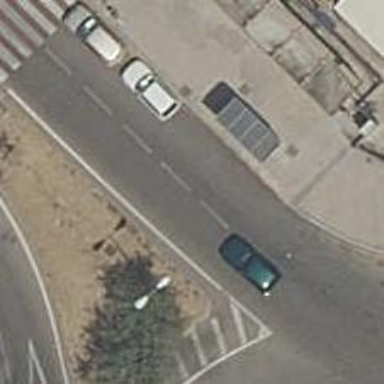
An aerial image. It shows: Public transport stop position.